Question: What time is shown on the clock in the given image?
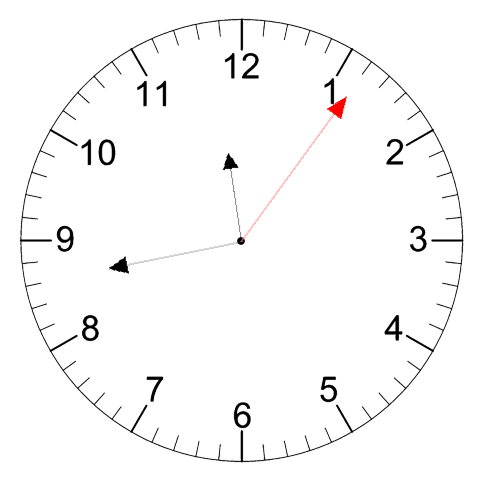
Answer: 11:43:06